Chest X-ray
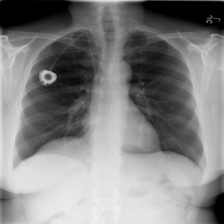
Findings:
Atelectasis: negative
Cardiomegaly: negative
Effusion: negative
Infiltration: negative
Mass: negative
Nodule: negative
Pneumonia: negative
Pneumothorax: negative
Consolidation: negative
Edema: negative
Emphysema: negative
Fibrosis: negative
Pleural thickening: negative
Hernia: negative